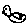
Label: bird